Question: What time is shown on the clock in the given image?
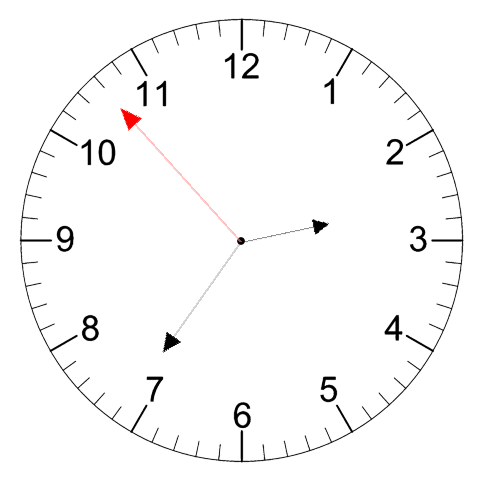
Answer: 02:35:53